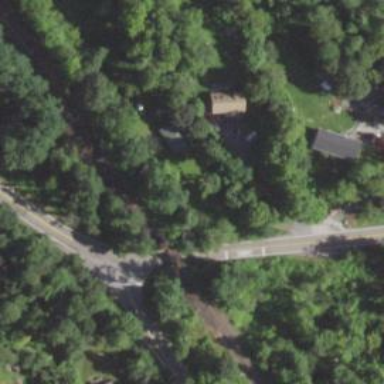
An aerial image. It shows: Path on bridge.